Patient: sex F, age 64
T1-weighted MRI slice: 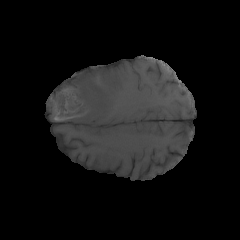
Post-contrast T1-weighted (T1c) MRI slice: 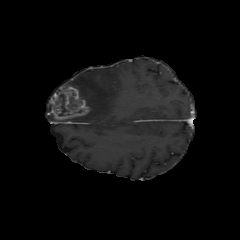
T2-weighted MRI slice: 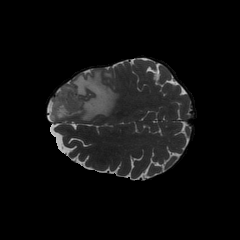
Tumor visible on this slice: yes
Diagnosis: Glioblastoma, IDH-wildtype
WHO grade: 4